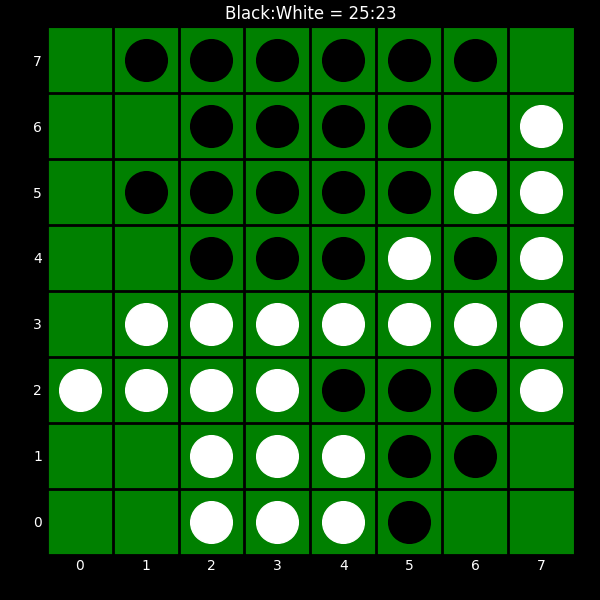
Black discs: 25
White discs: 23